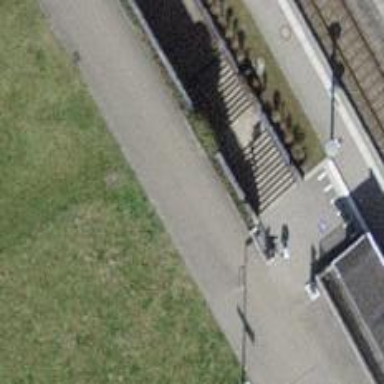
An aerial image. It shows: Set of steps on the road.